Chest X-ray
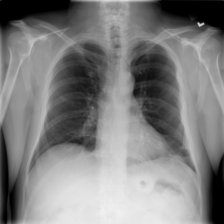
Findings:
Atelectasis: positive
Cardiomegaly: negative
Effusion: negative
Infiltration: negative
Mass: negative
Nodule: negative
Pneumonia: negative
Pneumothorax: negative
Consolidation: negative
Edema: negative
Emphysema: negative
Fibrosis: negative
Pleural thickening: positive
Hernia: negative